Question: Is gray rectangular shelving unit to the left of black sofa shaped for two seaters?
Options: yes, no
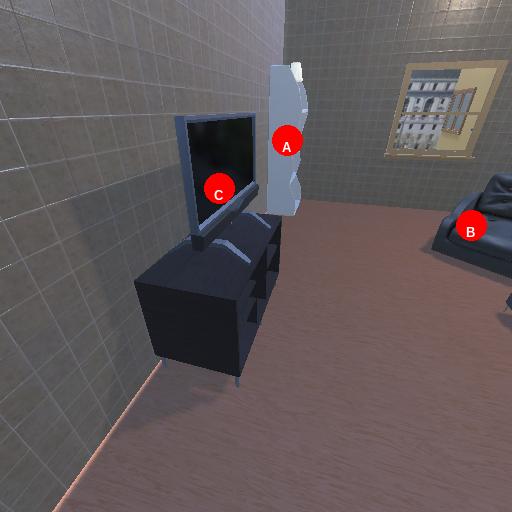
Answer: yes